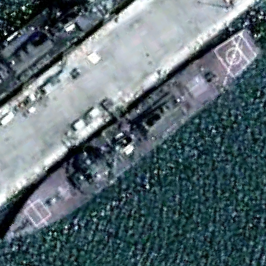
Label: destroyer